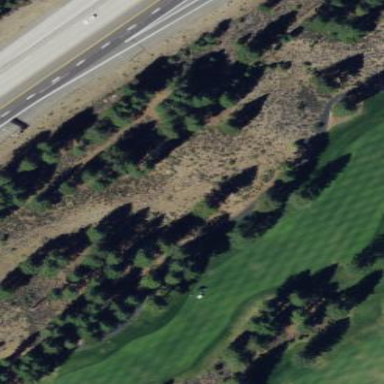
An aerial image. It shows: Area of rough grass used for golf.